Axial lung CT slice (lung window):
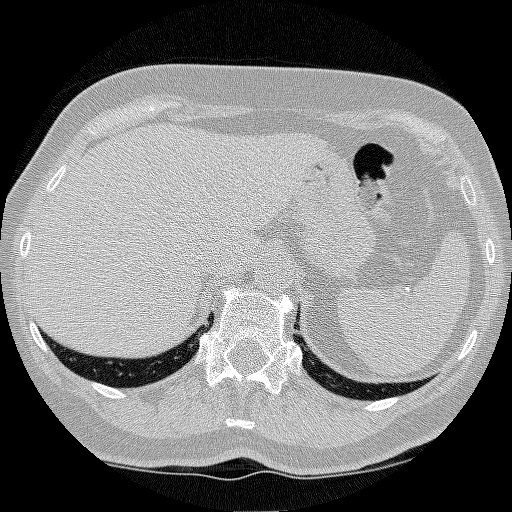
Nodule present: no